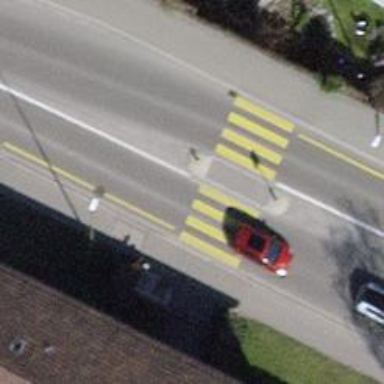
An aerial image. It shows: Marked footway crossing with pedestrian island.